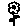
Label: flower